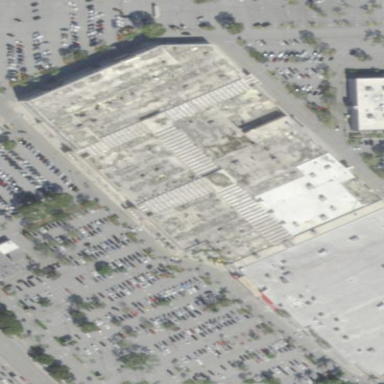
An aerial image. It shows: Mall building.